Aerial crown-view tile of a tropical tree (Barro Colorado Island, Panama), acquired 20250217:
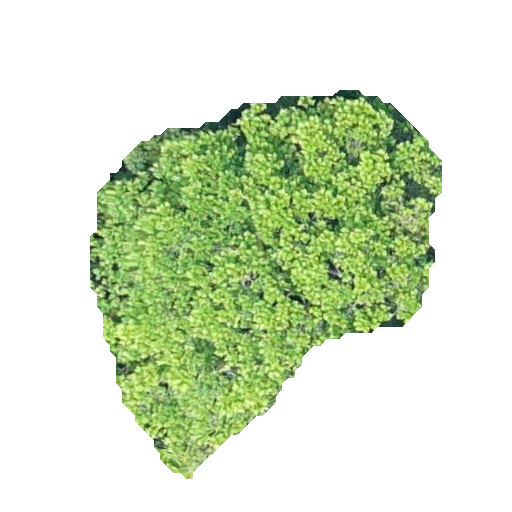
Species: Anacardium excelsum
GBIF accepted scientific name: Anacardium excelsum
Crown area: 130.916 m²